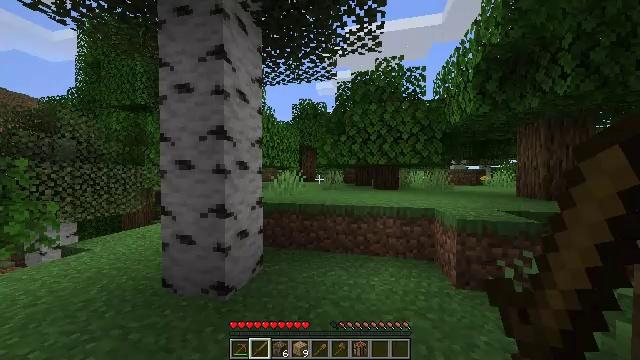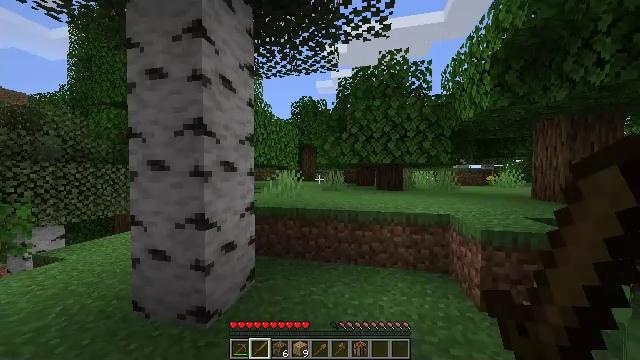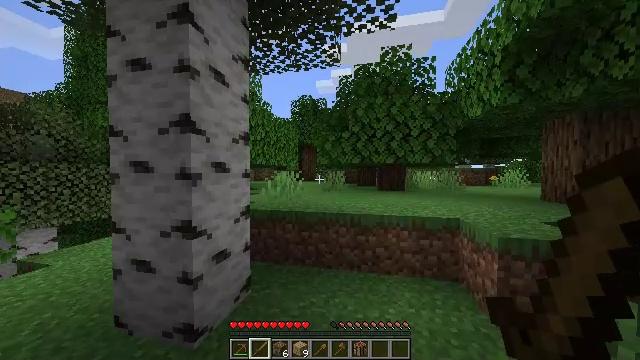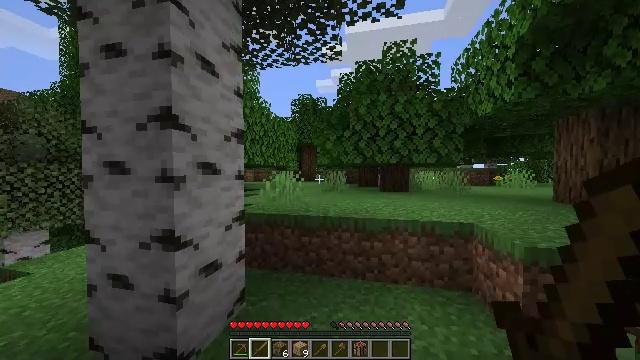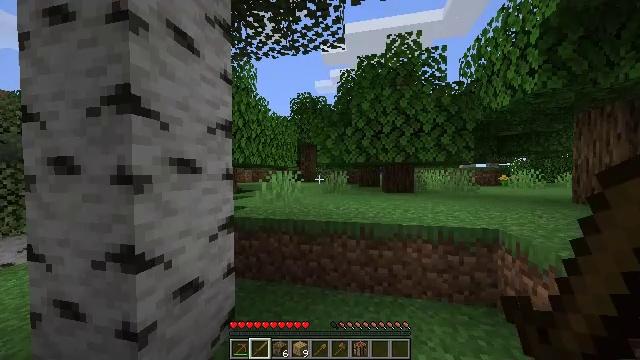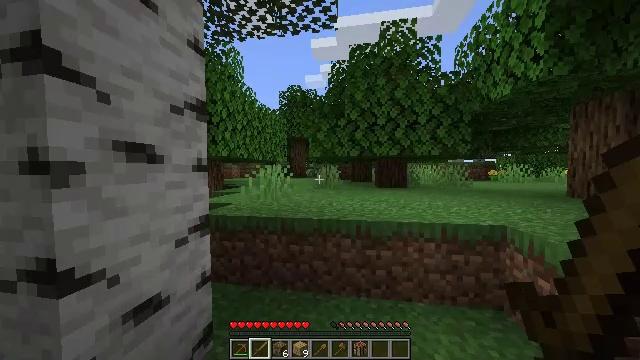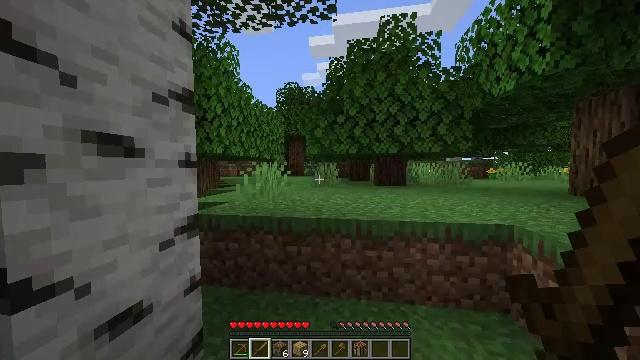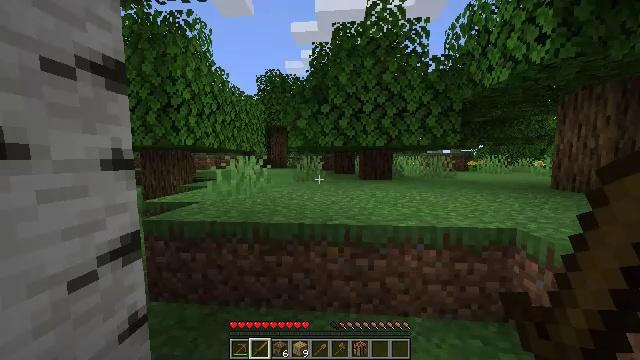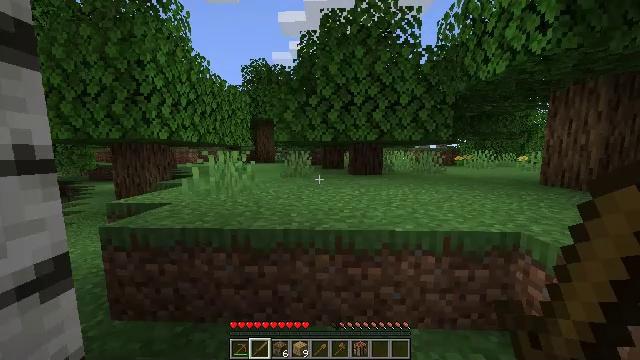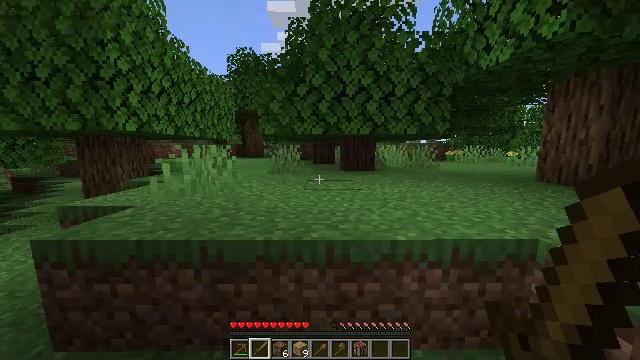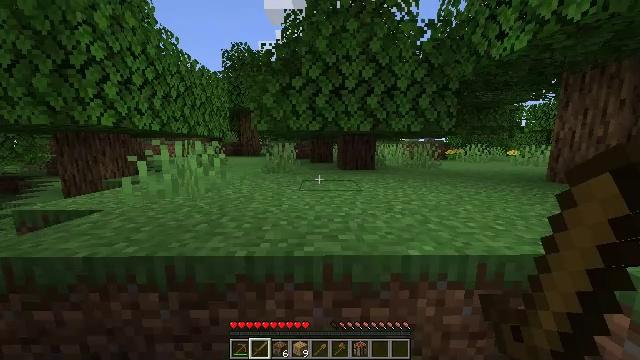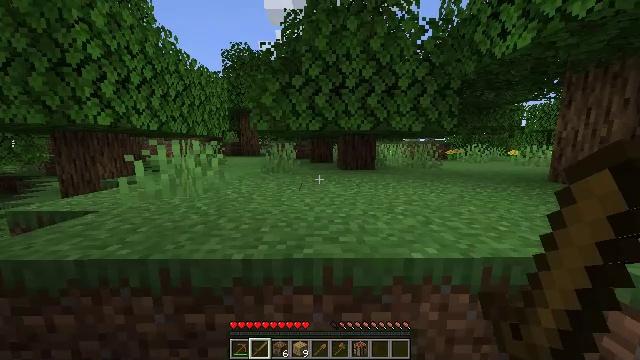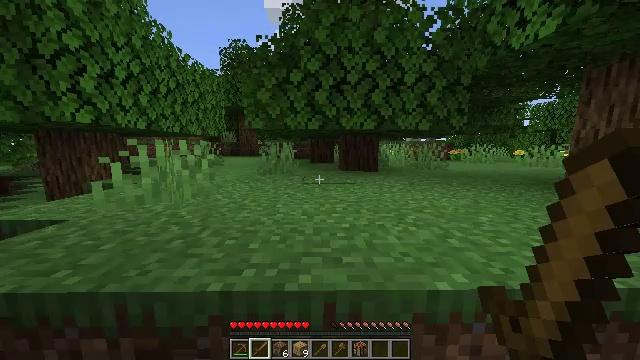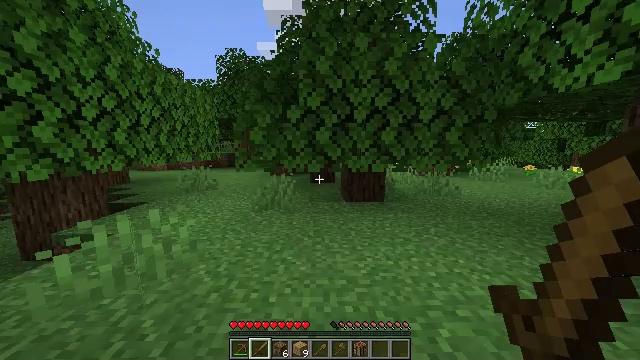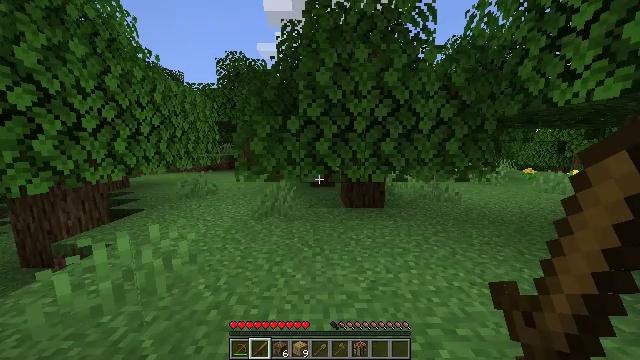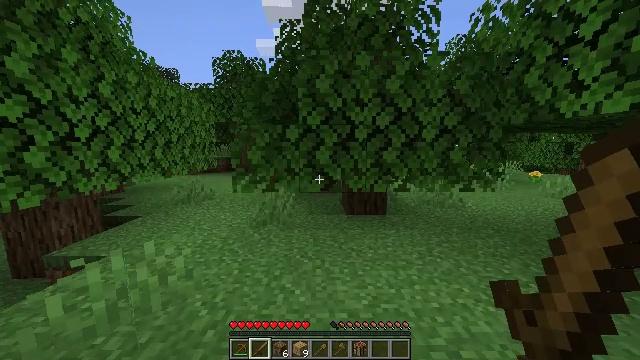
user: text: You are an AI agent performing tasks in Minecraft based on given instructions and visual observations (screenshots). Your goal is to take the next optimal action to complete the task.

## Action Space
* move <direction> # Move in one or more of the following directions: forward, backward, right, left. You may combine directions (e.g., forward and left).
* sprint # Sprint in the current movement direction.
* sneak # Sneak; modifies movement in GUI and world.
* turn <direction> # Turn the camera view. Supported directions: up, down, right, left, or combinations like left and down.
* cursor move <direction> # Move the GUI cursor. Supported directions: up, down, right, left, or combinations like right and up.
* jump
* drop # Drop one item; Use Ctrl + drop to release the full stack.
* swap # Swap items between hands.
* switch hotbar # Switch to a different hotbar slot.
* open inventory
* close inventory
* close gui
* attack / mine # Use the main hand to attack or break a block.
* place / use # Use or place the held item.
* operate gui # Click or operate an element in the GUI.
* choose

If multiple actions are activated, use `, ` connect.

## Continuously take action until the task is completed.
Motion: motion action
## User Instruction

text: Attack the ground to gather dirt.
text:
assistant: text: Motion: move forward, sprint
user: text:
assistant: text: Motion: move forward, sprint
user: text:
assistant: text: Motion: move forward, sprint
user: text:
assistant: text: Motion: move forward, sprint
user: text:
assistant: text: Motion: move forward, sprint, turn right and down
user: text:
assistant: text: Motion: move forward, sprint
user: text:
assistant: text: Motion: move forward, sprint, turn right and down
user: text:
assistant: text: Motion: move forward, sprint, turn right and down
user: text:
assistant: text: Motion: move forward, sprint, turn right and down
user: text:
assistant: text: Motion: move forward, sprint
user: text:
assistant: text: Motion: move forward, sprint
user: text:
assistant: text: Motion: move forward, sprint, jump
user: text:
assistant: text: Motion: move forward, sprint, jump
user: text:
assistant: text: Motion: move forward, sprint, jump
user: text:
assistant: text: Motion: move forward, sprint, jump
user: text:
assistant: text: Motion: move forward, sprint, jump
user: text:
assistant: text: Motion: move forward, sprint
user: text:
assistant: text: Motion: move forward, sprint
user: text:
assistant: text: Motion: move forward, sprint, turn left
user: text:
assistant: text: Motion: move forward, sprint, turn left
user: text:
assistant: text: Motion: move forward, sprint
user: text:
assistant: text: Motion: move forward, sprint
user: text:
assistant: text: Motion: move forward, sprint
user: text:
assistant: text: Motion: move forward, sprint
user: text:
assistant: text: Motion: move forward, sprint, turn left
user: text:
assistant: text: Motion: move forward, sprint
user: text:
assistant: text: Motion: move forward, sprint
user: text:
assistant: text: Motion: move forward, sprint, turn left
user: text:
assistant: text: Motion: move forward, sprint, turn left
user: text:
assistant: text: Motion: move forward, sprint, turn left and up